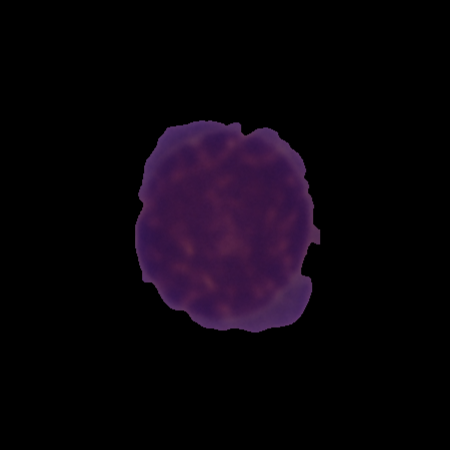
Label: healthy